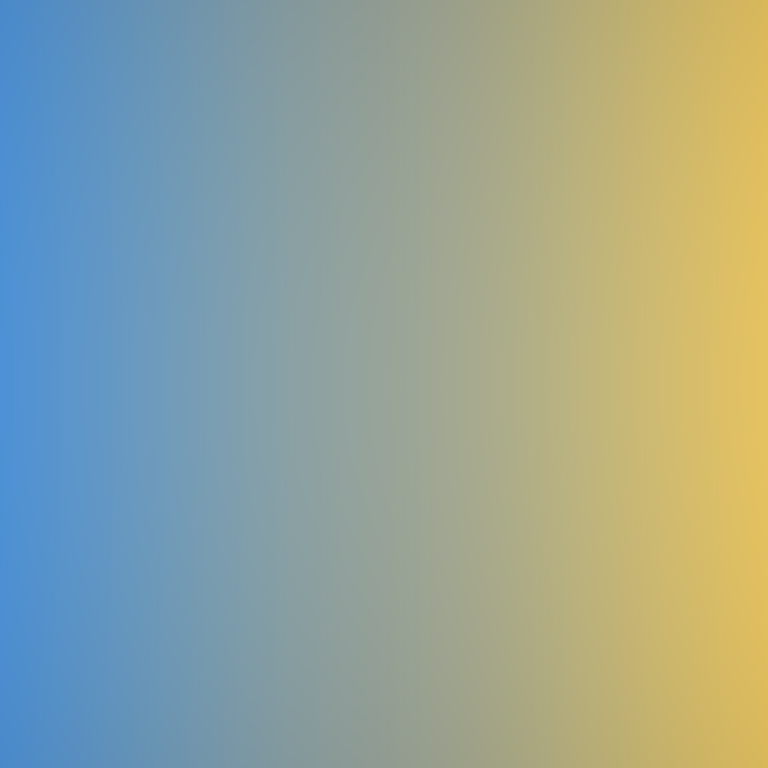
Abstract light effect, smooth gradient from cool blue to warm yellow, calm atmosphere, soft glow, no room, no furniture, no objects.